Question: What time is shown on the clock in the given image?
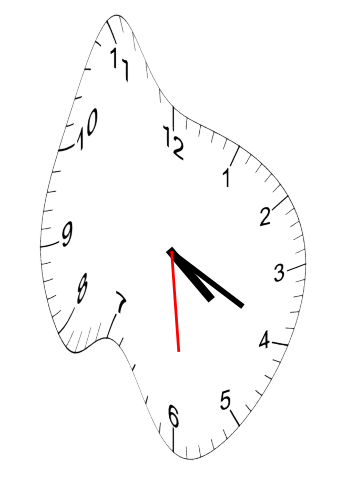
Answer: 04:19:29